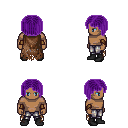
a pixel art fantasy rpg character, male body template, human, dark skin, brown tattered cape, metal pants, purple pageboy hairstyle, cloth bracers, black shoes, four views (front, back, left, right), 2x2 character sprite sheet, small pixel art, hard edges, no anti-aliasing